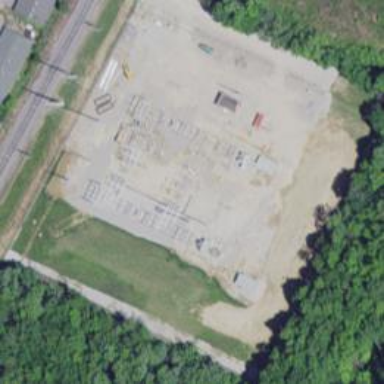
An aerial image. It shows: Power substation enclosed by fence.